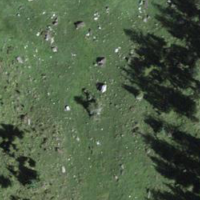
EUNIS habitat code: 23
Species observed at this site:
Erinus alpinus